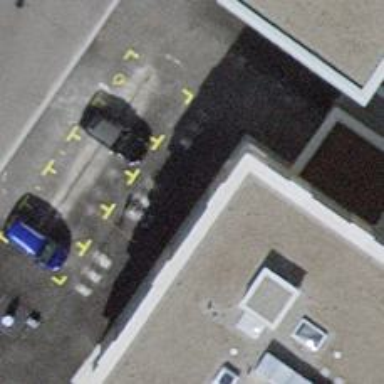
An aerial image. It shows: Bicycle parking area with stands.